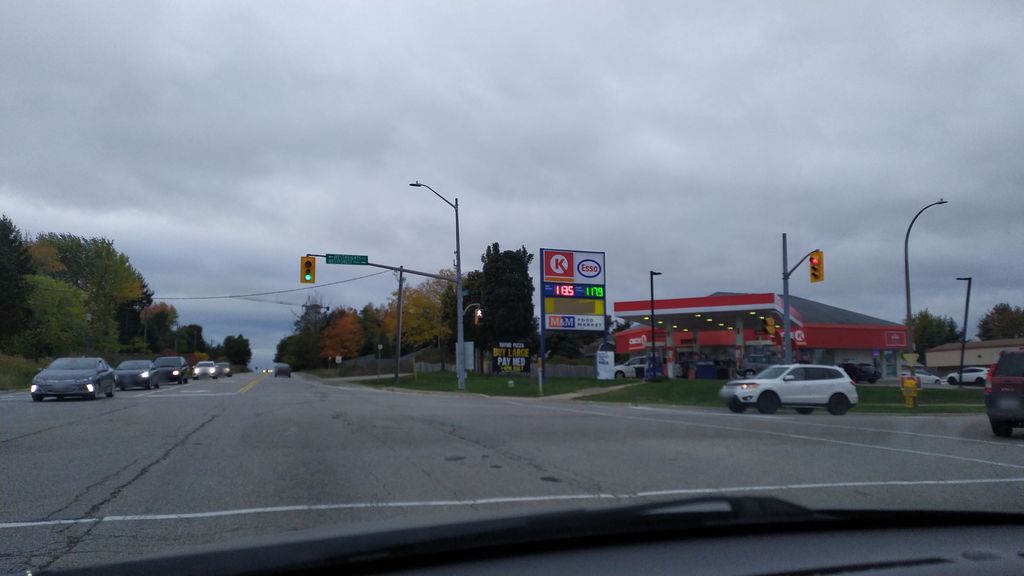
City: kitchener-waterloo